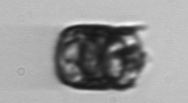
Label: Paralia_sulcata